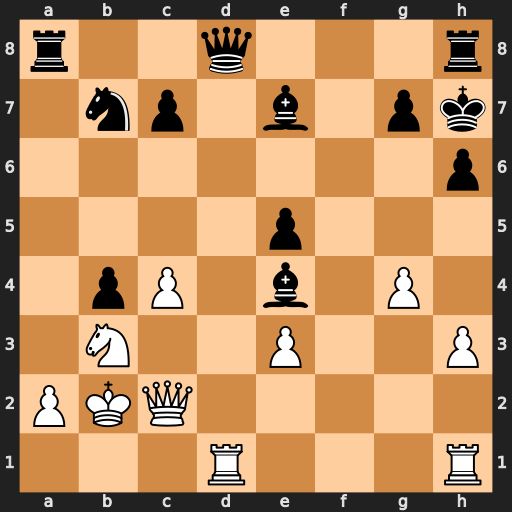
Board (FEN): r2q3r/1np1b1pk/7p/4p3/1pP1b1P1/1N2P2P/PKQ5/3R3R
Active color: w
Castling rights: -
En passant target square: -
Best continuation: Qxe4+ g6 Rxd8